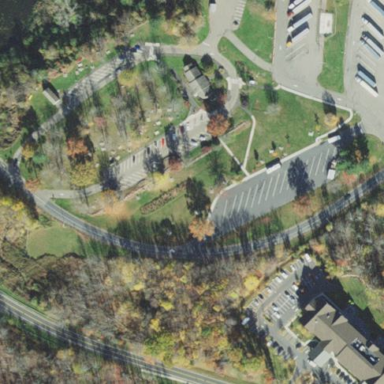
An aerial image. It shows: Rest area along the road.